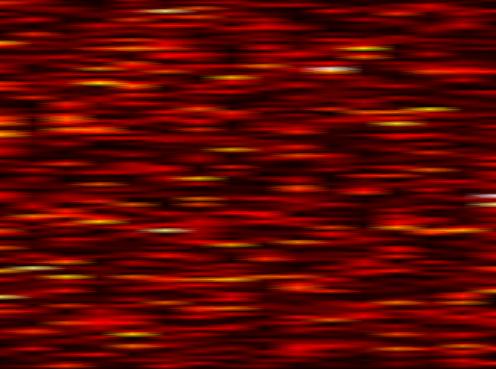
Label: OFDM